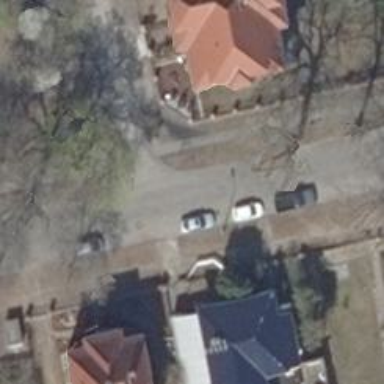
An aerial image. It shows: Service road.